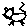
Label: cat